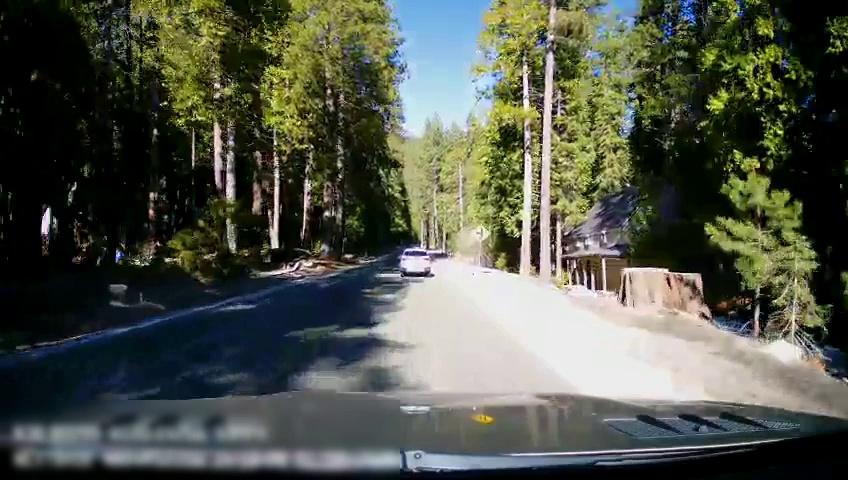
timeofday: Day
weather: Sunny
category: Drivable Space
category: Vehicles | SUV
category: Traffic | Signs